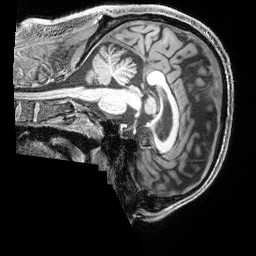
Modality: T1w
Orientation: sagittal
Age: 40
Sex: male
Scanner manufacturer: siemens
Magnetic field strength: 3 T
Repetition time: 2.4 s
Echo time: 0.00215 s